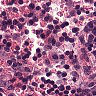
Metastatic tissue present: yes